Question: I am trying to create a database for an online instrumental shop. I designed this database and added a cart table but I don't know if this is a good implementation for a online shop with cart.

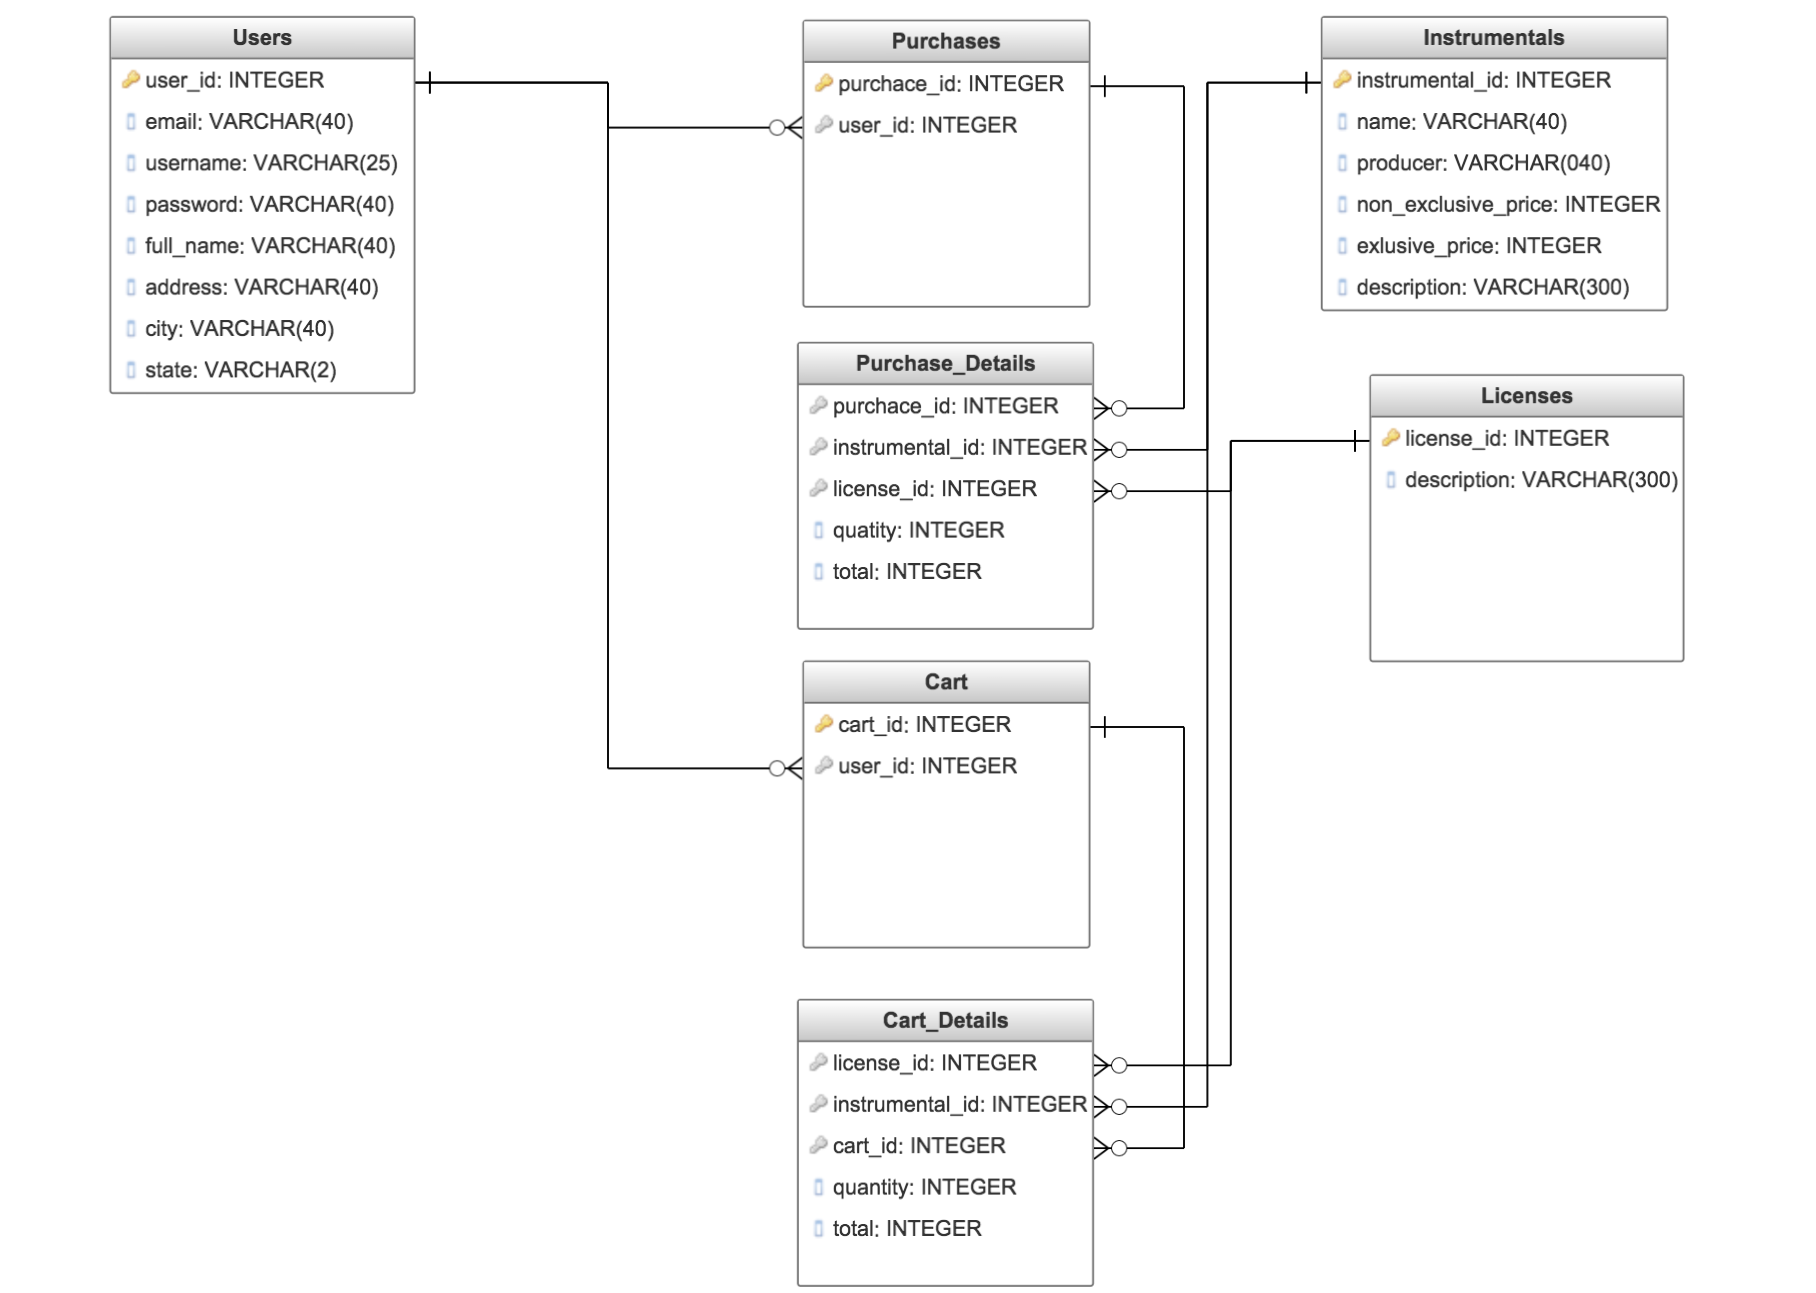
Answer: The database sounds ohk and can be improved in many ways to make it even perfect one.
The following links gives u more detail in depth
<URL>